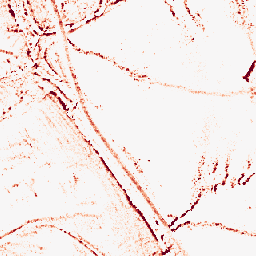
Category: morphological
Decomposition family: morphological_ellipse
Decomposition parameters: operation: opening
width: 5
height: 5
Upsampling method: nearest
Upsampling parameters: scale: 8
Upsampling scale: 8